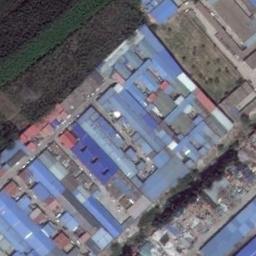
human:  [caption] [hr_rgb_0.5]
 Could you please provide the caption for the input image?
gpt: In an industrial area, There are neatly planned factories and roads, Green spaces, And open-air items .

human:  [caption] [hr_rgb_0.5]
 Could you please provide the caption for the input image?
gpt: There are trees next to the industrial area .

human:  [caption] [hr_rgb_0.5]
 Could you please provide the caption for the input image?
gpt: The industrial area with lots of blue workshops and some other colors of workshops is next to a green area .

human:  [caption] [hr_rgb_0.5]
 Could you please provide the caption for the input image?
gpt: There are many houses of different shapes and sizes in the industrial zone .

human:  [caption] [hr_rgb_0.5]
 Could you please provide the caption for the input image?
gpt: There are many blue buildings beside brown and green lawn on the industrial area .